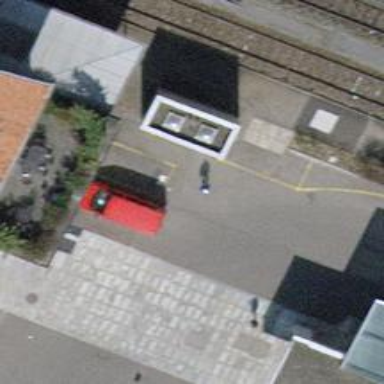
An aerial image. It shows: Car-sharing service available at this location.